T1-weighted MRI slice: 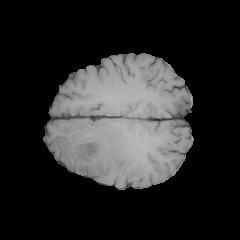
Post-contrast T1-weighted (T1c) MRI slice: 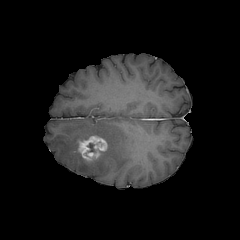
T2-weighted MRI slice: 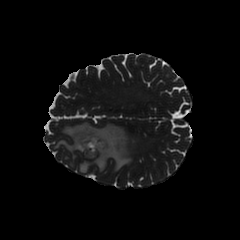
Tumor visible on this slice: yes